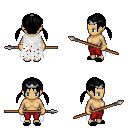
a pixel art fantasy rpg character, female body template, human, tanned skin, white tattered cape, red pants, black twin-tailed hairstyle, silver tiara, bracelets, black slippers, spear, four views (front, back, left, right), 2x2 character sprite sheet, small pixel art, hard edges, no anti-aliasing